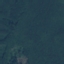
Label: Forest